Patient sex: F
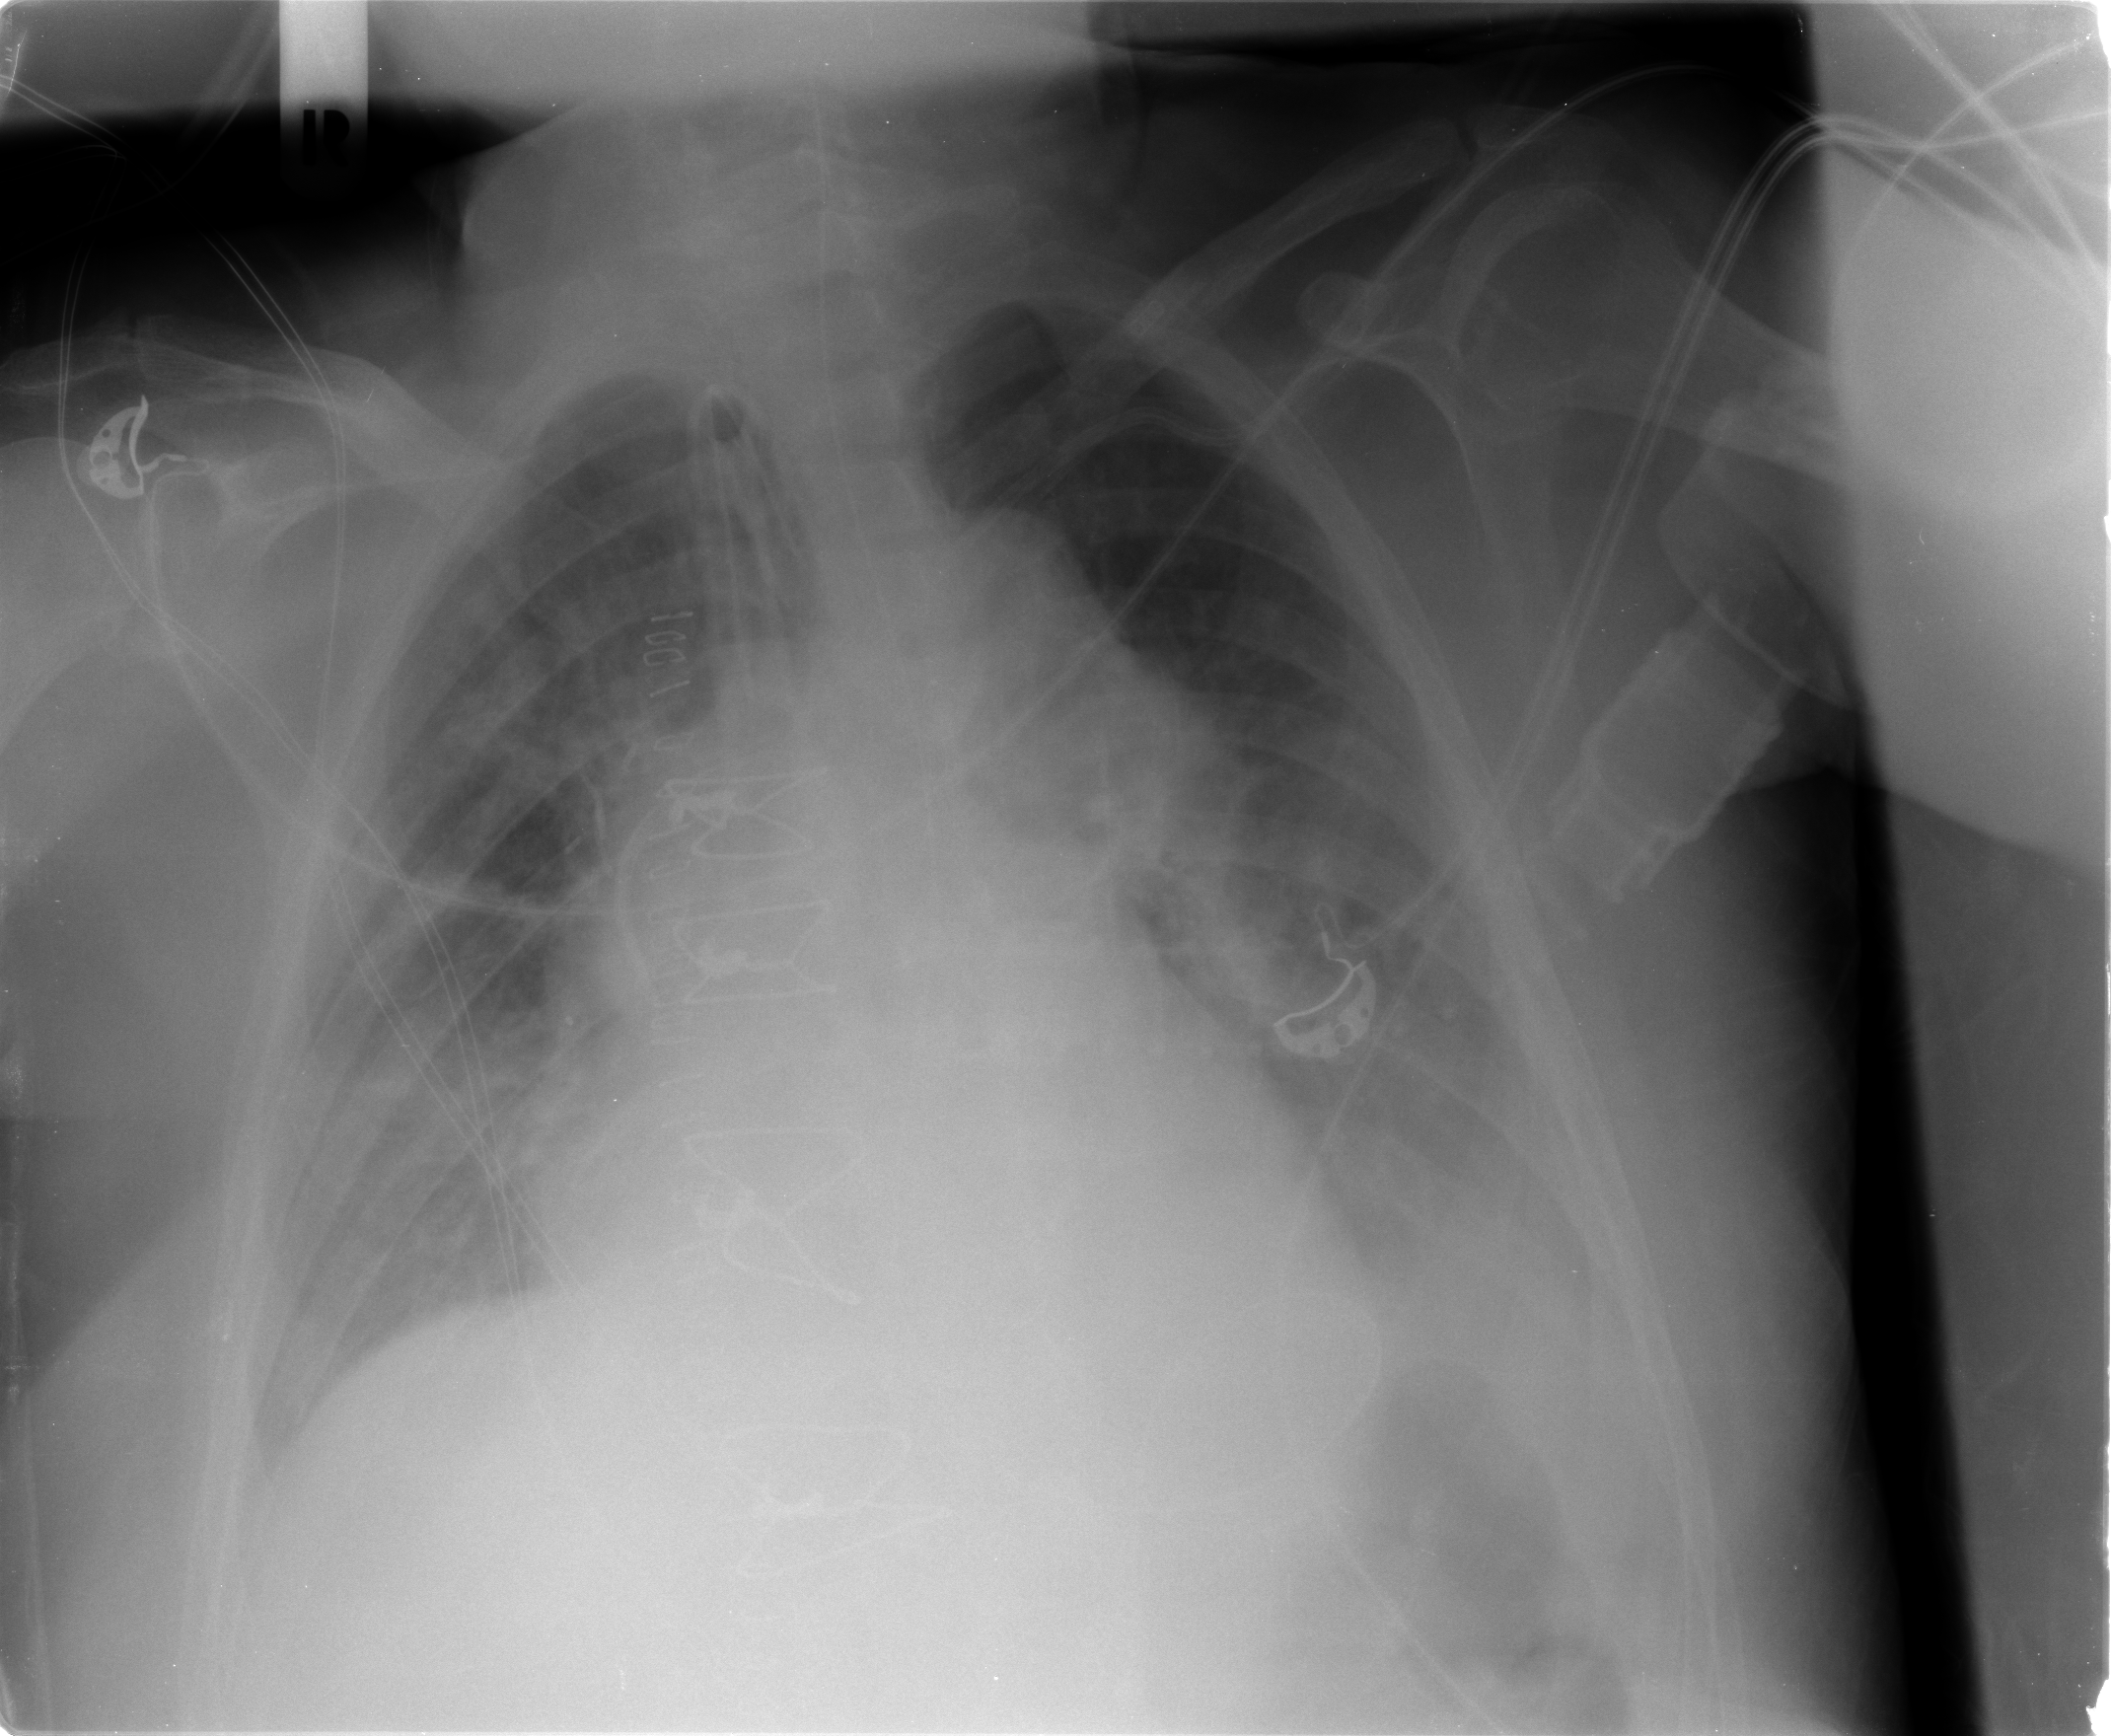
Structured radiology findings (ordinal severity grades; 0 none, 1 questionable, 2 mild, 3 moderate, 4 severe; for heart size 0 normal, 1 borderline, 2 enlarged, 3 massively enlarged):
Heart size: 2
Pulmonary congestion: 3
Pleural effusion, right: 0
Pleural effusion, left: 2
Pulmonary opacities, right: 3
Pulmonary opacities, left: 2
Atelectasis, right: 2
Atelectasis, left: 2